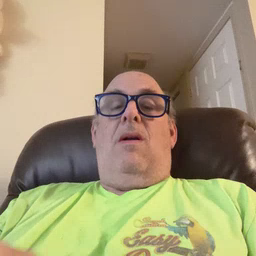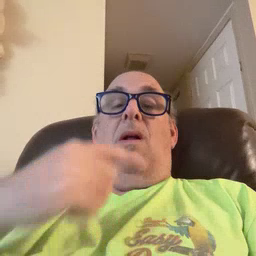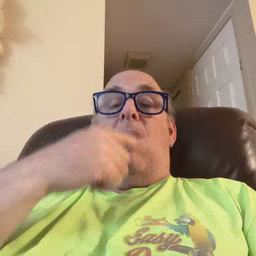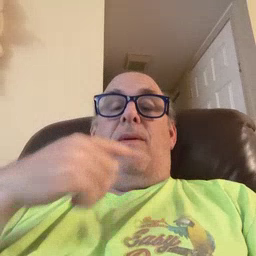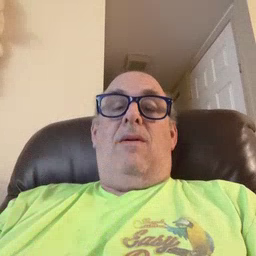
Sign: lips